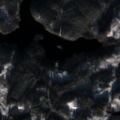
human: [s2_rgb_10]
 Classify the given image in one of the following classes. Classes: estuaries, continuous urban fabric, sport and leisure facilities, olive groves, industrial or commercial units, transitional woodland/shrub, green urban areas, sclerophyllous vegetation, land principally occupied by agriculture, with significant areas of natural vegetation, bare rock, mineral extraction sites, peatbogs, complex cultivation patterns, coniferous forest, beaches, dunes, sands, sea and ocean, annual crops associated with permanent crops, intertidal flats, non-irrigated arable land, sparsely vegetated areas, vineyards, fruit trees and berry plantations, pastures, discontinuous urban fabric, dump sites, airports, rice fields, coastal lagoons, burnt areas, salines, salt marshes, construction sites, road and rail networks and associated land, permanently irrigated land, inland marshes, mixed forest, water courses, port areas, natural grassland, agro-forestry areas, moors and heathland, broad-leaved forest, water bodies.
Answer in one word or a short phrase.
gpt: coniferous forest, transitional woodland/shrub